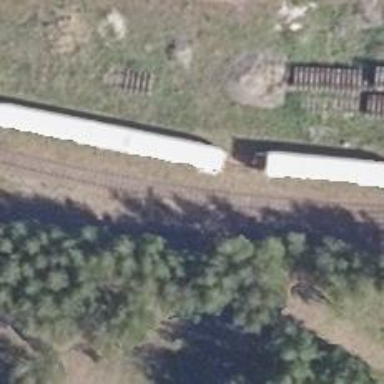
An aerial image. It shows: Railway spur service.